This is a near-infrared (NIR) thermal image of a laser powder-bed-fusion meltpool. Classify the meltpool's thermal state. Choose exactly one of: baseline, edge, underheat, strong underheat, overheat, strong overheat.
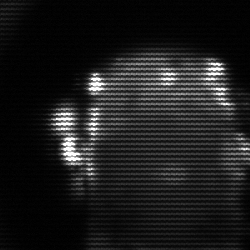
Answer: baseline